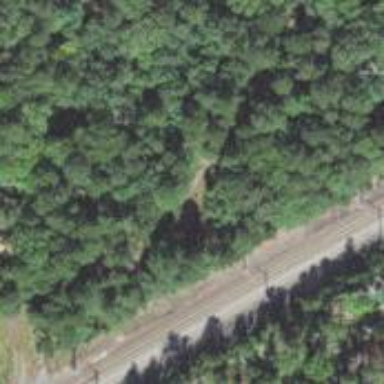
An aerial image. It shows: Woodland with needle-leaved trees.